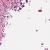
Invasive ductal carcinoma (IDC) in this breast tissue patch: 0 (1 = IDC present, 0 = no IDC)